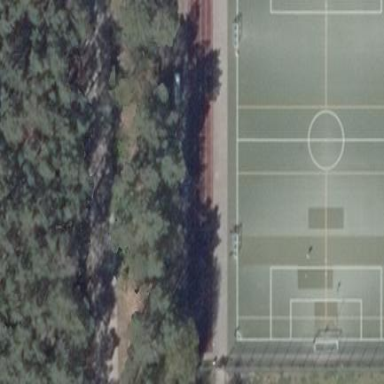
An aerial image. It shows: Soccer pitch with artificial turf designed for leisure and sports activities.